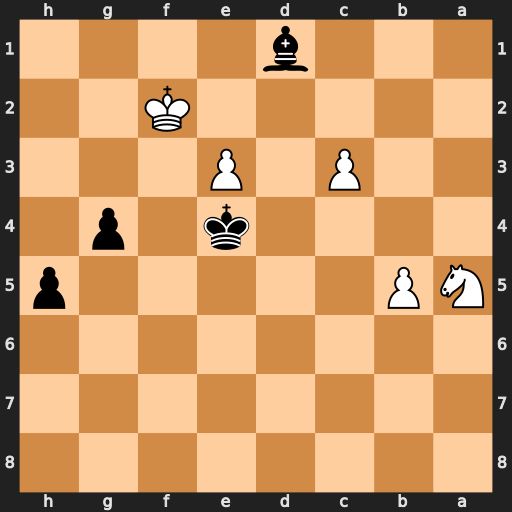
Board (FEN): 8/8/8/NP5p/4k1p1/2P1P3/5K2/3b4
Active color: b
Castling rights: -
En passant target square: -
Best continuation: h4 b6 g3+ Ke1 Kf3 b7 g2 b8=Q g1=Q+